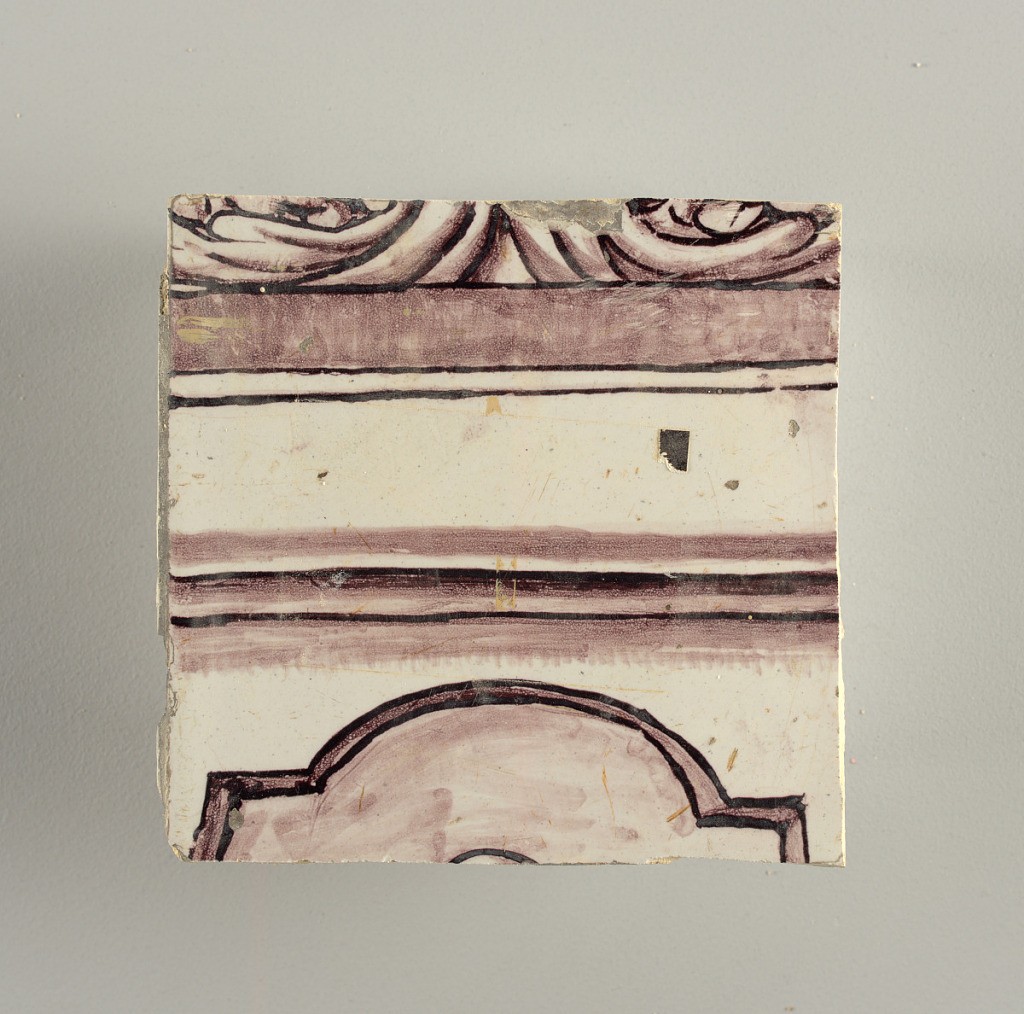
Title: Wall facing
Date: ca. 1725
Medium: tin-glazed earthenware, underglaze
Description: Running design for a frieze or a dado, composed of scrolls of foliage and strapwork, and four repeating motifs--a seated woman in a small upright oval medallion, a putto seated on a rocailled base, and strapwork in axial pattern.  The various panels, A to F, show various repeats of the same design, all being five tiles high and a varying number of tiles wide.